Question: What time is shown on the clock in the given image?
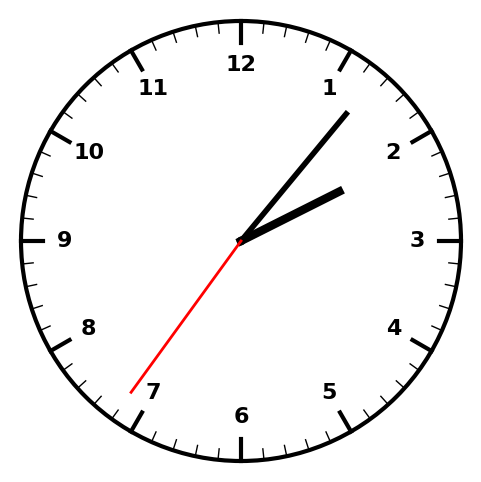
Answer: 02:06:36